Question: When I query a table in MySQL Workbench, no results are shown, the result section is just blank, no grid or anything. However if I export the data, it is all there. Everything worked fine until a couple days ago.
- - - - - - - - - - - -
No queries work, an example would be 'SELECT * FROM database.address'

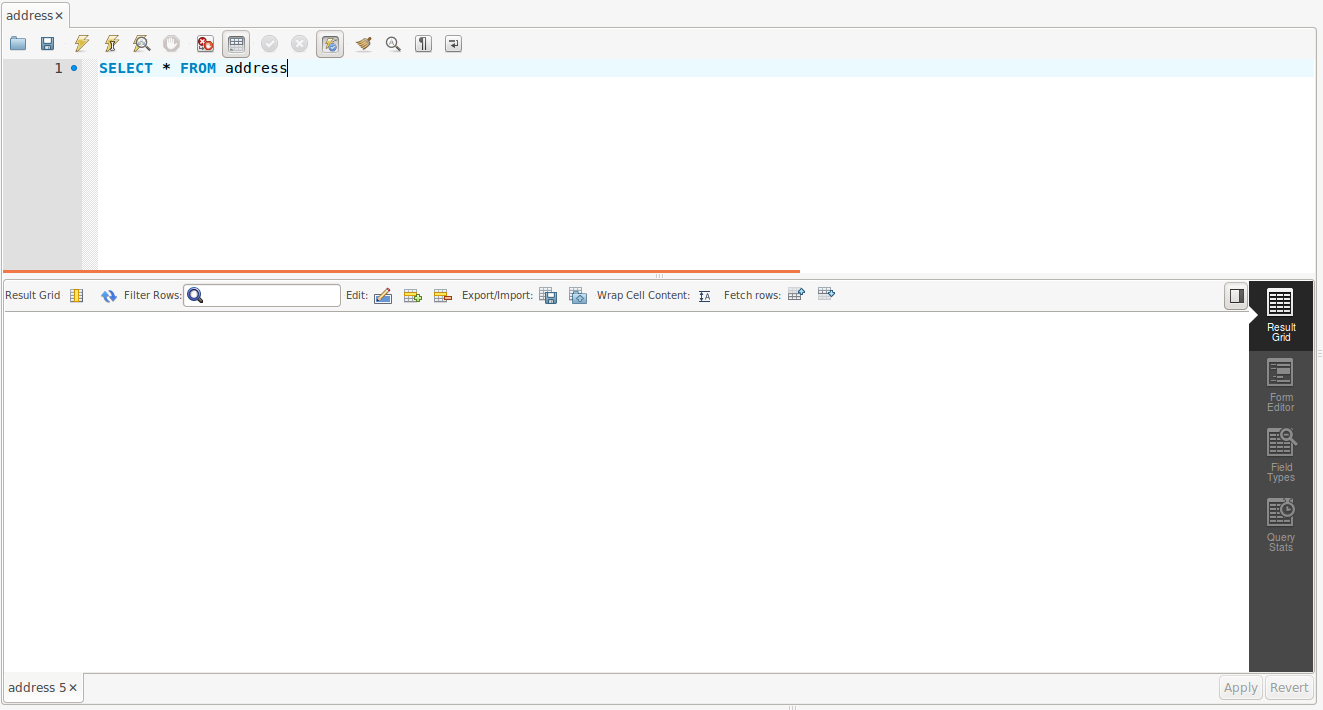
Answer: I had the same problem after upgrading to . I found <URL> which describes the steps to be followed in order to apply the patch. It takes a while since you have to start all over again: downloading, building, installing... but it worked for me! Sorry I'm not an expert and I can't provide further details.
Here are the steps described in the link above:
> If you want to patch and build mysql-workbench yourself, get the source from for 6.2.3. From the directory you downloaded it to, do:wget '<URL>'patch -p0 < patch-glib.diffsudo apt-get build-dep mysql-workbenchsudo apt-get install libgdal-devcd buildcmake .. -DBUILD_CONFIG=mysql_releasemakesudo make install
Hope this can be helpful.